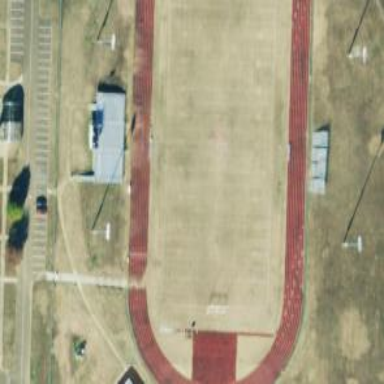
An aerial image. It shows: American football pitch for leisure and sport activities.